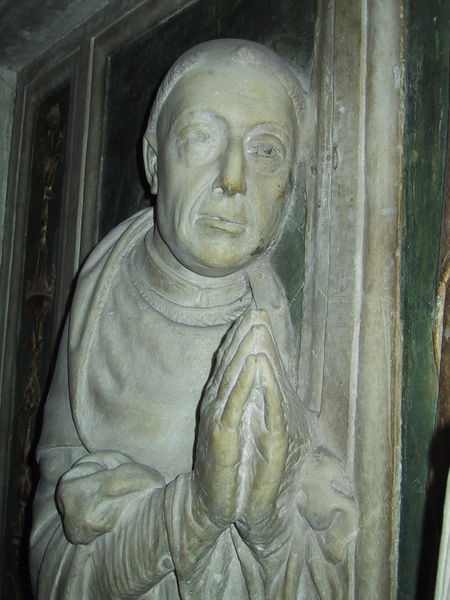
Titel: Epitaph für Nikolaus Cusanus
Künstler: Andrea Bregno
Standort: Rom, S. Pietro in Vincoli (EU - I - Latium)
Schlagwörter: piero della francesca, falso rilievo